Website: ulta-beauty
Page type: billing-address
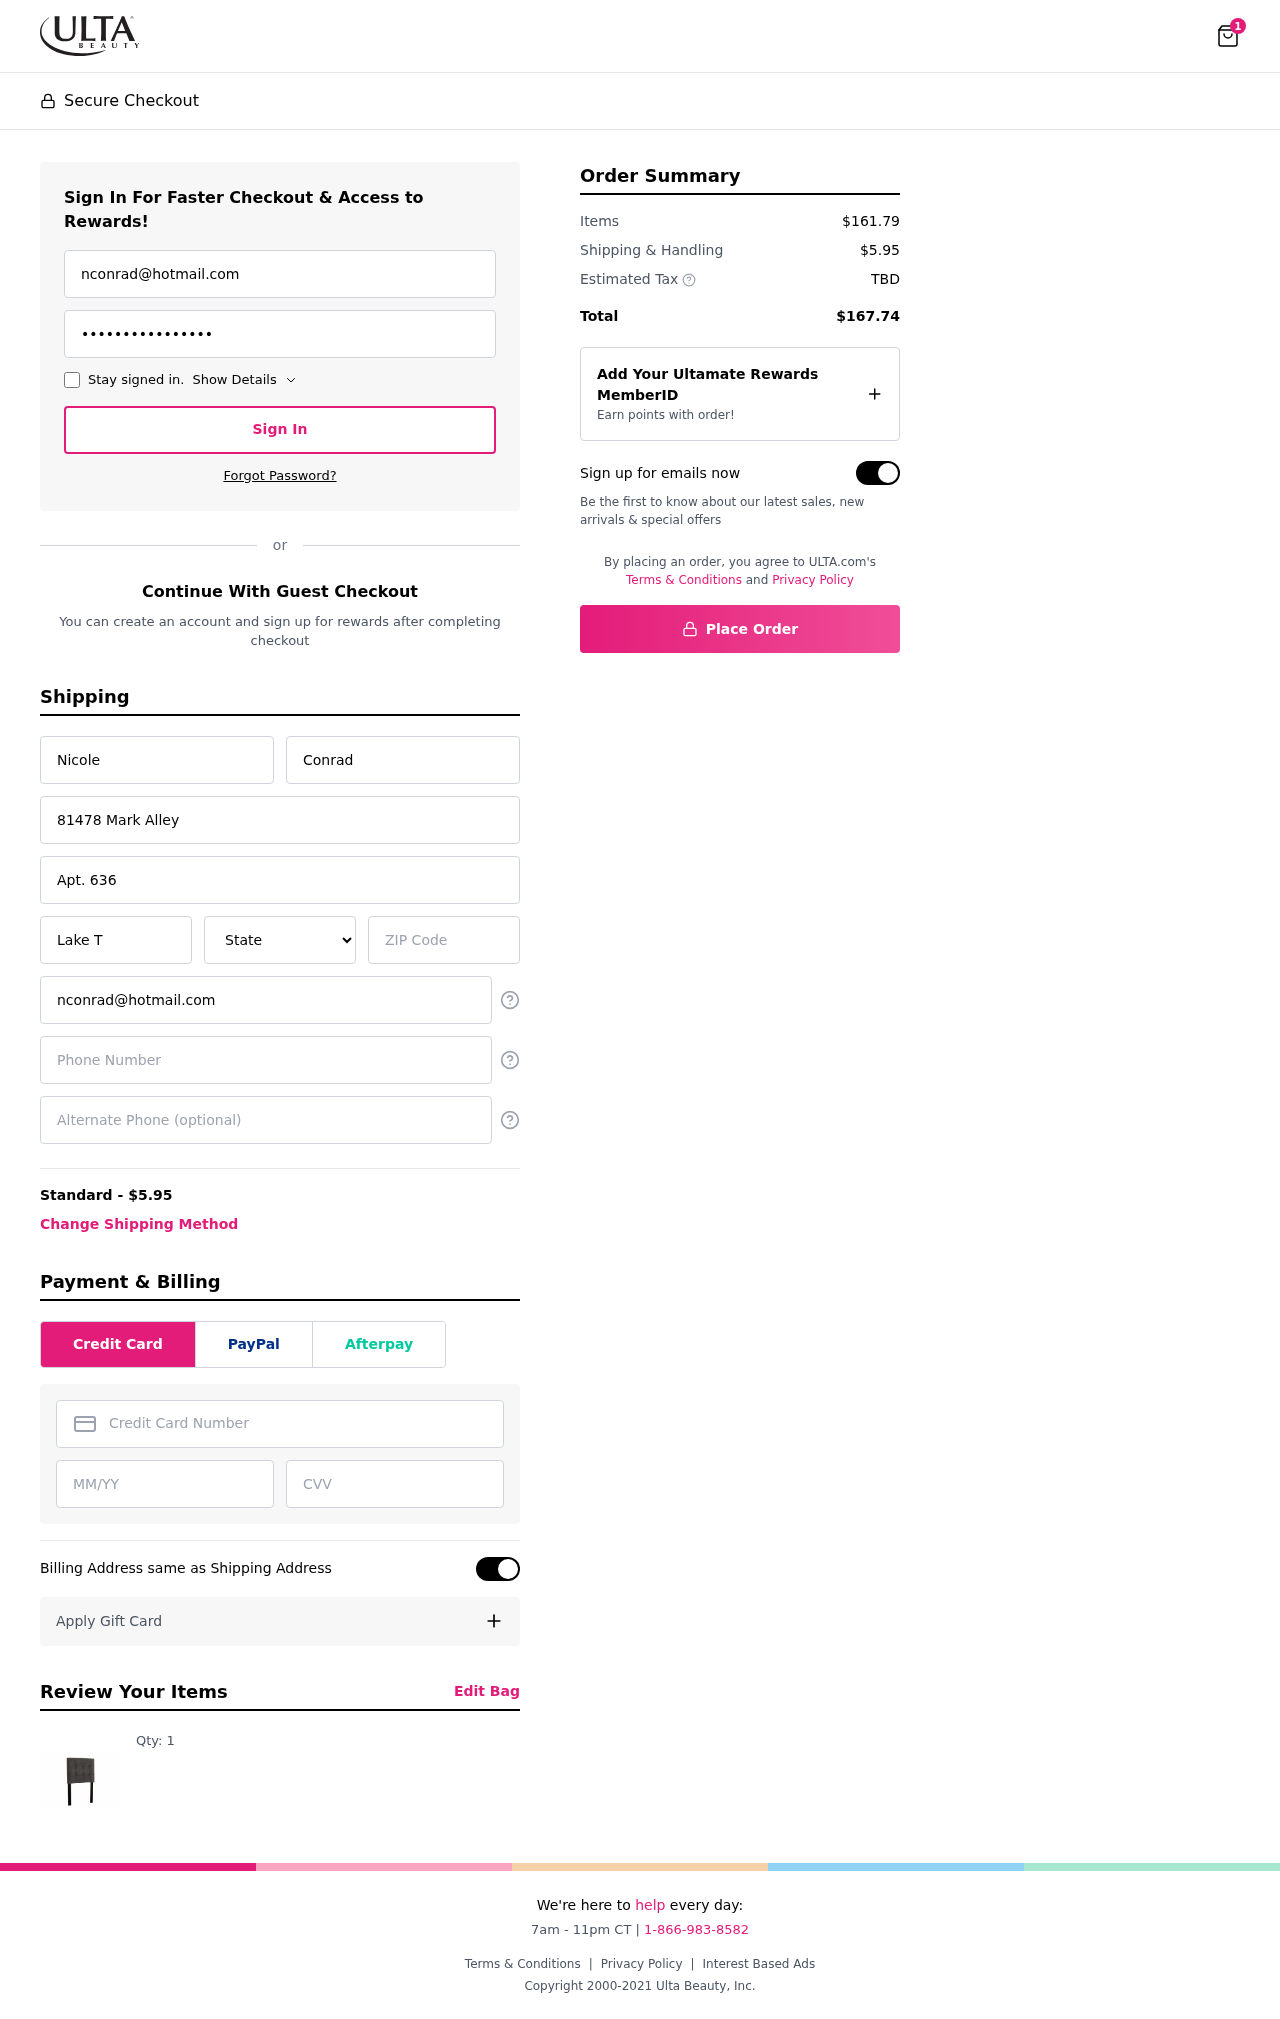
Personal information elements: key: PII_STATE
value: Nebraska
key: PII_EMAIL
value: nconrad@hotmail.com
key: PII_FIRSTNAME
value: Nicole
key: PII_LASTNAME
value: Conrad
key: PII_STREET
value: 81478 Mark Alley
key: PII_STREET2
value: Apt. 636
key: PII_CITY
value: Lake Tylerport
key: PII_POSTCODE
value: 65863
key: PII_PHONE
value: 5592376493
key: PII_ALT_PHONE
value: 3567196574
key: PII_CARD_NUMBER
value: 2470 5924 7120 7244
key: PII_CARD_EXPIRY
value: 07/29
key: PII_CARD_CVV
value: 208
Product elements: key: PRODUCT1_QUANTITY
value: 1
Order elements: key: ORDER_NUM_ITEMS
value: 1
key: ORDER_SHIPPING_COST
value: $5.95
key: ORDER_SUBTOTAL
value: $161.79
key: ORDER_TOTAL
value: $167.74